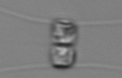
Label: Chaetoceros_similis